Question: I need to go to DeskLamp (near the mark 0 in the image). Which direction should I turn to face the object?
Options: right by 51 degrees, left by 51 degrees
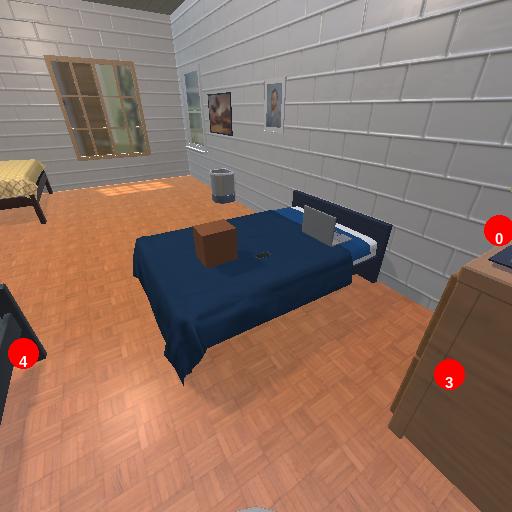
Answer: right by 51 degrees